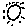
Label: sun